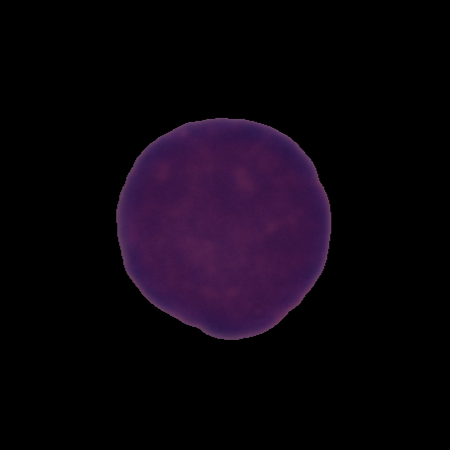
Label: healthy